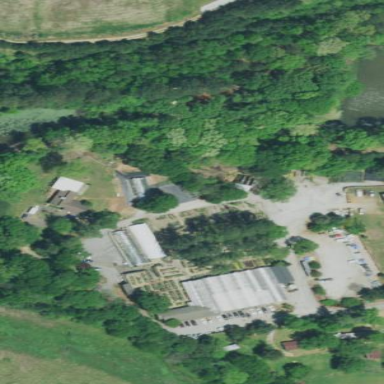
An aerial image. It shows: Garden center.